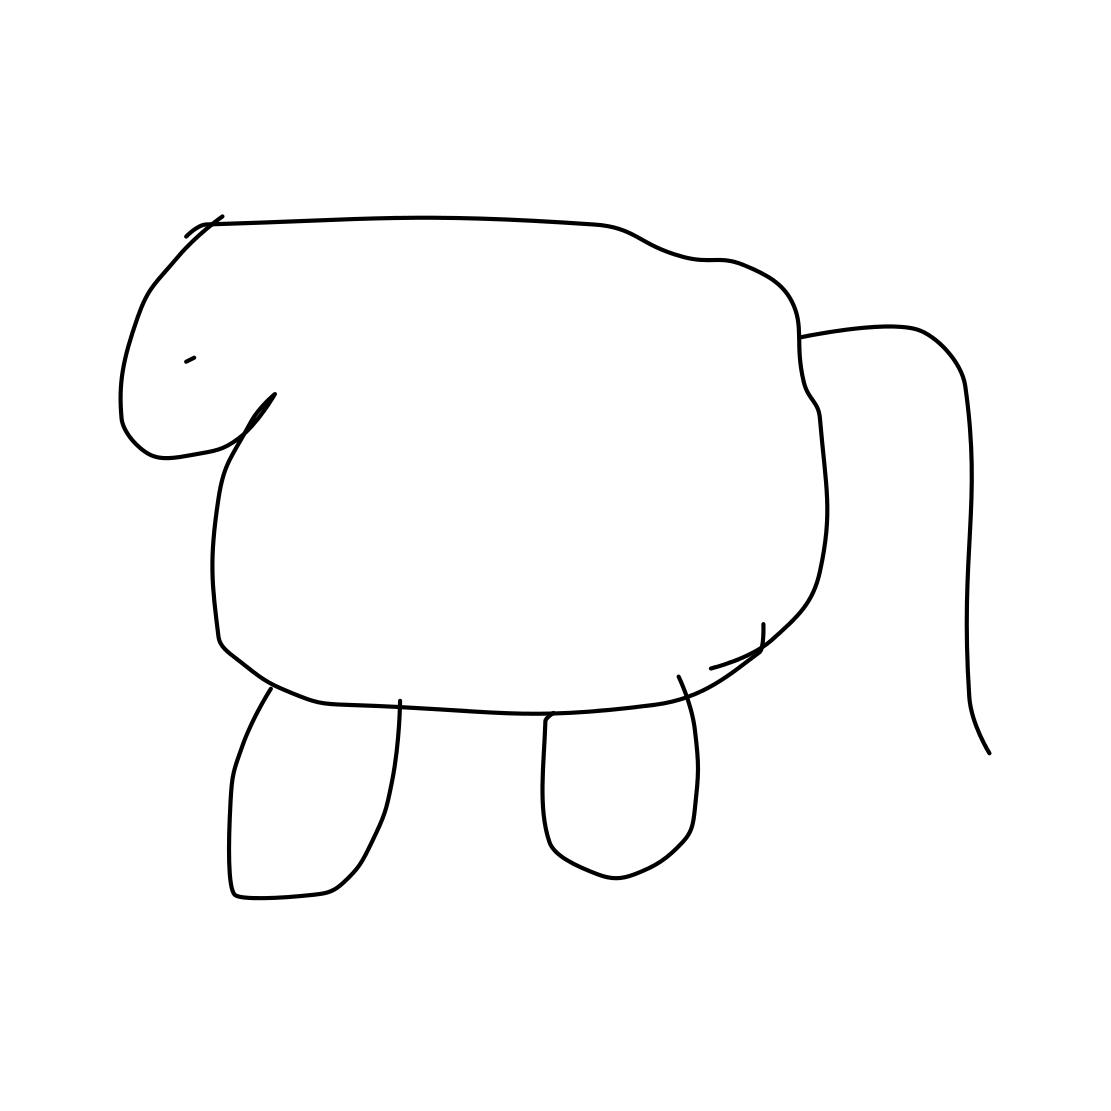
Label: pig